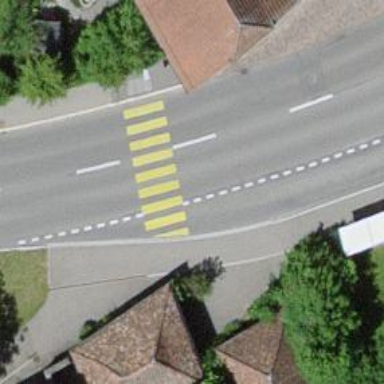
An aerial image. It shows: Uncontrolled crossing on the road with regular kerb.